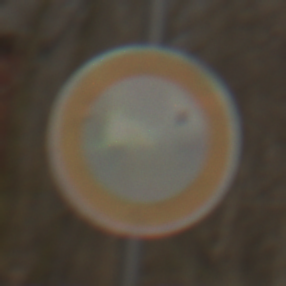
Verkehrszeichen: VerbotFahrzeugeAllerArt
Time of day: MorningAfternoon
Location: Outdoor (Nature)
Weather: PartlyCloudy
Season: Winter
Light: Natural